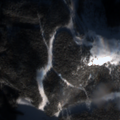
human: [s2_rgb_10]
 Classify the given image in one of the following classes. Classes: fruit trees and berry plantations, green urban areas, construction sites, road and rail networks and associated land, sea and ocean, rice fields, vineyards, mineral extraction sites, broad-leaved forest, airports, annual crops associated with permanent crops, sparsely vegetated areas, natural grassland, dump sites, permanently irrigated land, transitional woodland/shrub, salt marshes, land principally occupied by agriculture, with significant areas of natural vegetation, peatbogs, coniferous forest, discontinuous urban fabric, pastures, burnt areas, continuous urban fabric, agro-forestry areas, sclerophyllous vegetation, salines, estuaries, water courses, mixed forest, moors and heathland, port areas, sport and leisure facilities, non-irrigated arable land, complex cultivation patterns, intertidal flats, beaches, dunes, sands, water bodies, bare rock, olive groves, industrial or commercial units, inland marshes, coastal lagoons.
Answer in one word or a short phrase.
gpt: sport and leisure facilities, coniferous forest